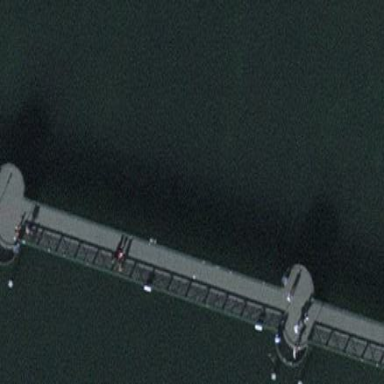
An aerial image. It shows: Bridge with beam structure.